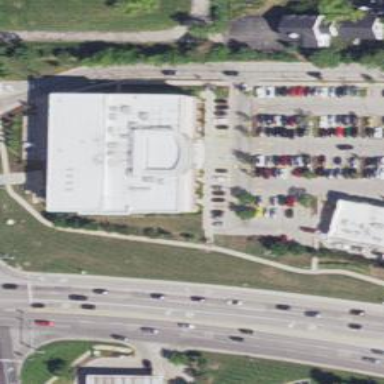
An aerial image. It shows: Retail building next to fitness center.